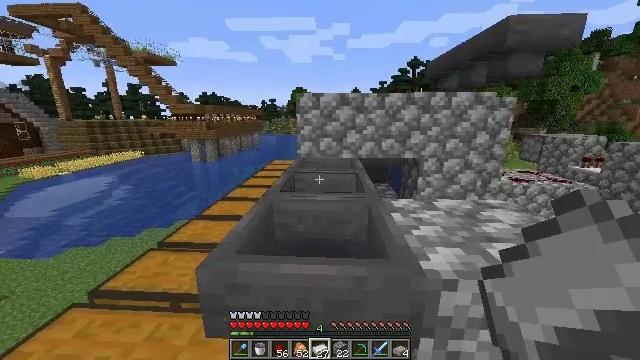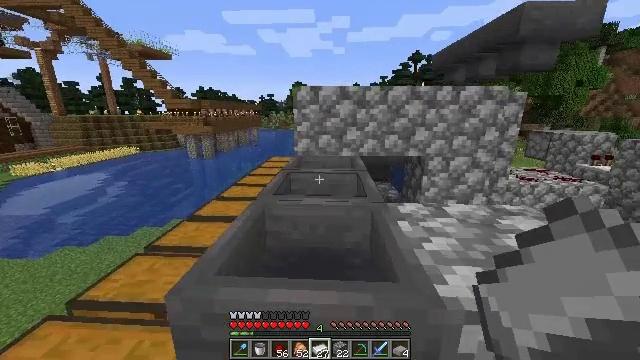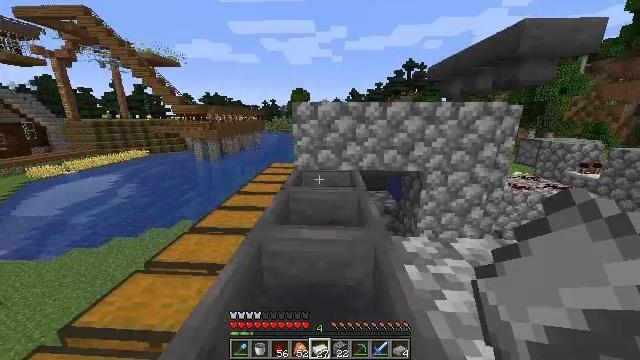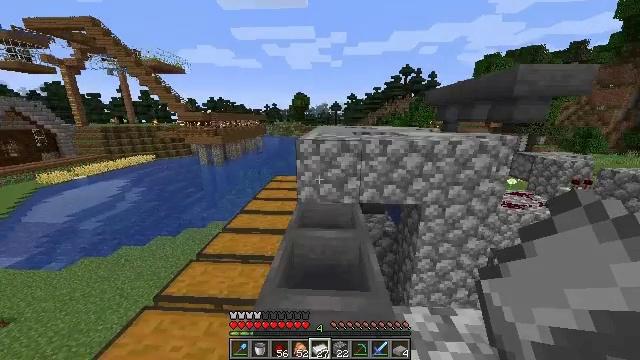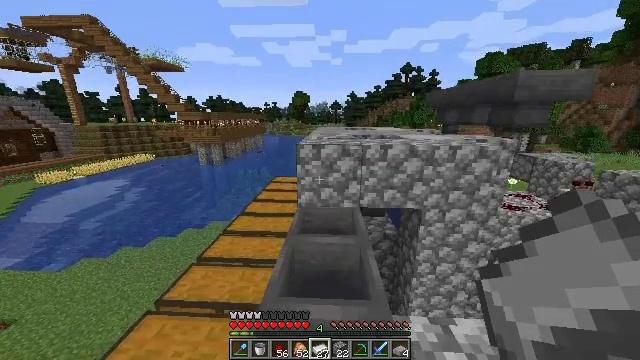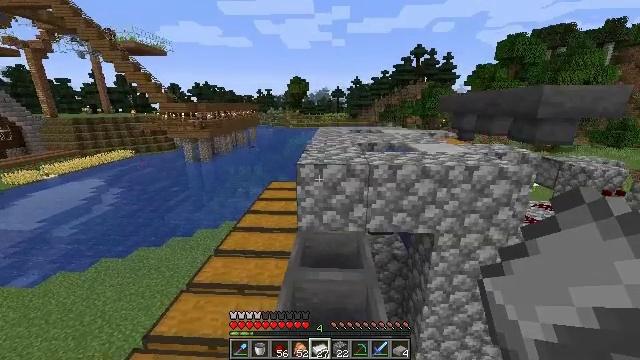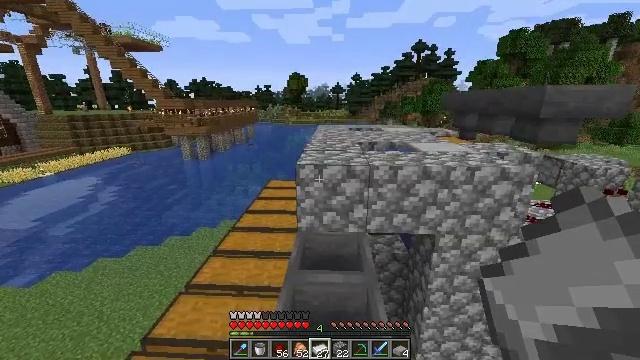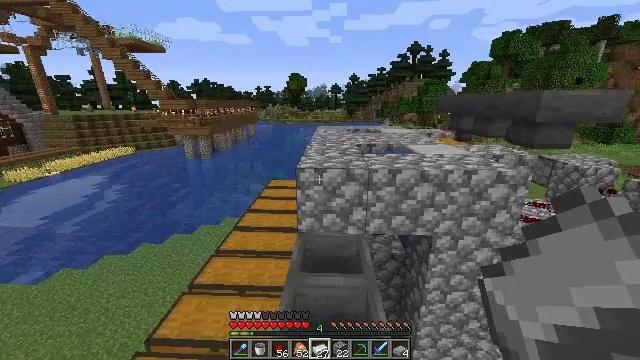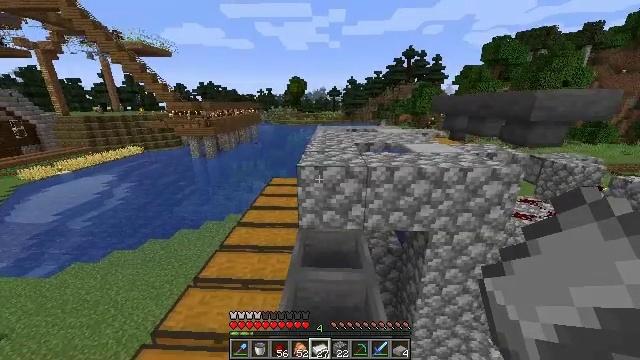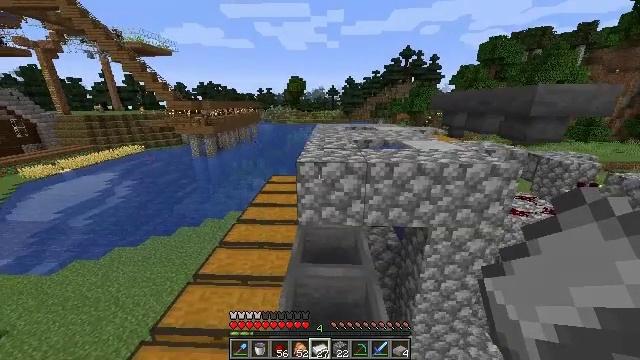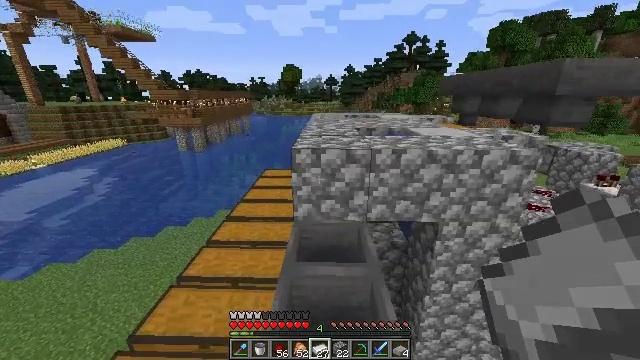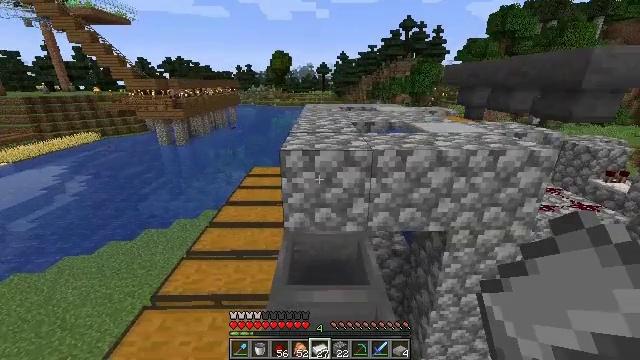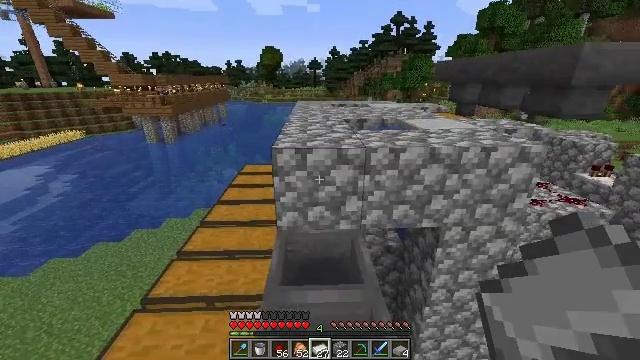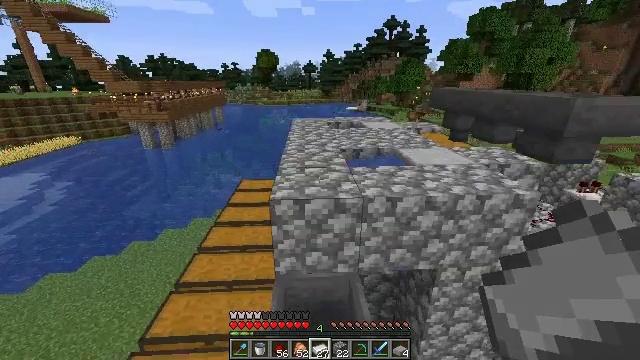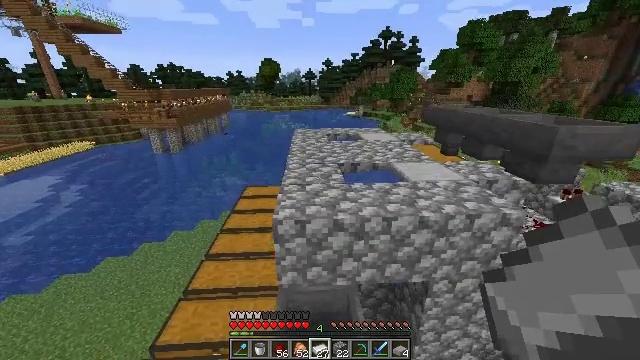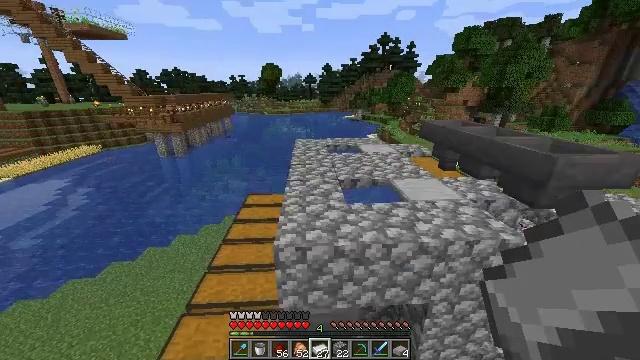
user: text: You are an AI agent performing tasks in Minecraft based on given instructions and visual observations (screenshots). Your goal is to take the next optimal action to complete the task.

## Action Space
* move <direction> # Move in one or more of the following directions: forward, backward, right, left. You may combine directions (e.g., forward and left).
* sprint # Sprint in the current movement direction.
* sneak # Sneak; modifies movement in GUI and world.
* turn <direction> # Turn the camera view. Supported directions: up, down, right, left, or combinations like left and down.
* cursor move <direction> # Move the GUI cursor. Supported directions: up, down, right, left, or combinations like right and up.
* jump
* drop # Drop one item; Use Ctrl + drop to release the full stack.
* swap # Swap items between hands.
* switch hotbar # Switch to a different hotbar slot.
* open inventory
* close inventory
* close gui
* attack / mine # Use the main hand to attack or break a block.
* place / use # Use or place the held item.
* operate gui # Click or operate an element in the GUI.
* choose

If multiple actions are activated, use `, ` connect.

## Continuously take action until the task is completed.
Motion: motion action
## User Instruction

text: Craft a hopper with the required materials.
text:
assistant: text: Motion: move forward, jump
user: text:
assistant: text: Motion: move forward, sprint, jump
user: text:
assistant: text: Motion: move forward, sprint, jump
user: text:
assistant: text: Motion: move forward, sprint, jump
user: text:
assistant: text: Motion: move forward, jump
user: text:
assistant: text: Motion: move forward, jump
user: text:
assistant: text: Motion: move forward, jump
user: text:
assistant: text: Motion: move forward, jump
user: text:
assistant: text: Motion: move forward, jump
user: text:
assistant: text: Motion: move forward, jump
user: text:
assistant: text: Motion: move forward, turn right and down, jump
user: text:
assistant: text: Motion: move forward, turn right, jump
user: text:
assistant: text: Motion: move forward, turn right, jump
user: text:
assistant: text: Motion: move forward, jump
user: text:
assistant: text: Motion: move forward, sprint, jump
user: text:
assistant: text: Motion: move forward, sprint, jump
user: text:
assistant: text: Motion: move forward, sprint, jump
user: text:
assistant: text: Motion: move forward, jump
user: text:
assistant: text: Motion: move forward, jump
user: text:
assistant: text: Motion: move forward, jump
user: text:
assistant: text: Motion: move forward, jump
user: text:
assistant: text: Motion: move forward, jump
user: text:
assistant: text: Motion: move forward, jump
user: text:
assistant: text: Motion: move forward, jump
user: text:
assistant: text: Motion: move forward, sprint, jump
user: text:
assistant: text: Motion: move forward, sprint, jump
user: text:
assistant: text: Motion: move forward, sprint, jump
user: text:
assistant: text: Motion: move forward, jump
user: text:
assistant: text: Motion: move forward, jump
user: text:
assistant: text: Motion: move forward, jump